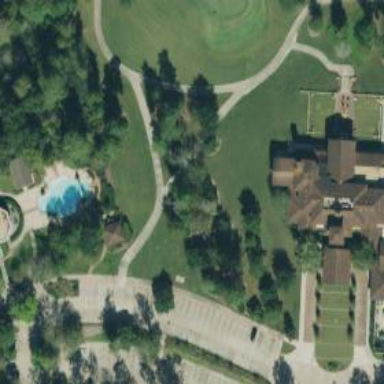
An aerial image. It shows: Path used for both walking and golf.